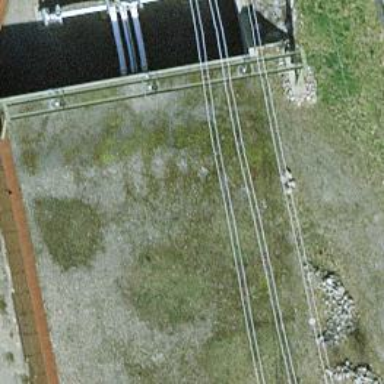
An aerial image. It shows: Power line with 3 cables. It is situated in bay.